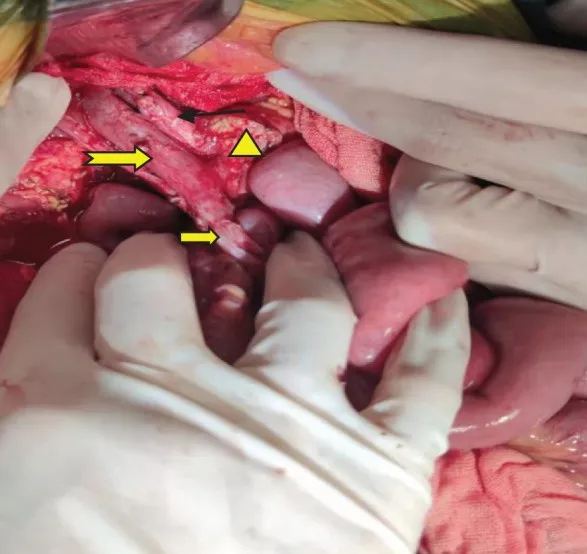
Gross resection of the visible tumor. : Portal vein; : Common hepatic artery. : Superior mesenteric vein. The pancreatic cut surface after tumor resection.
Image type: medical_photograph (other_medical_photograph)